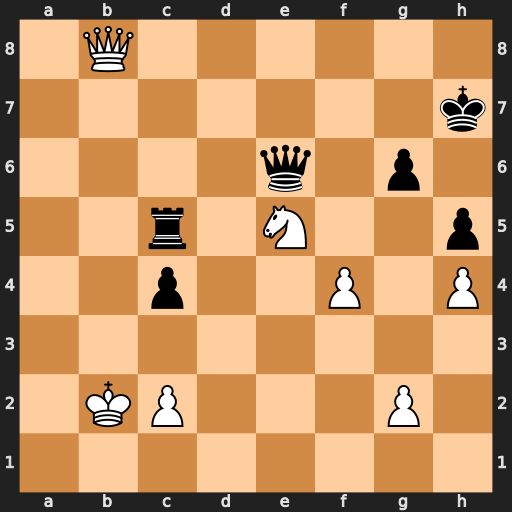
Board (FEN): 1Q6/7k/4q1p1/2r1N2p/2p2P1P/8/1KP3P1/8
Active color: w
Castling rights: -
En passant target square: -
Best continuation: Qa7+ Kg8 Qxc5